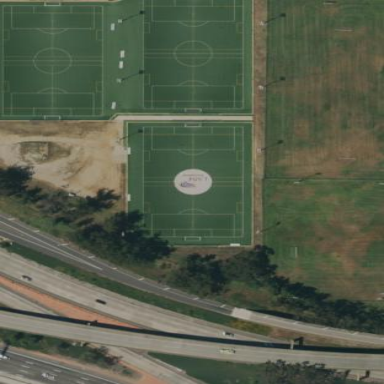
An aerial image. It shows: Soccer pitch designated for leisure and sports activities.